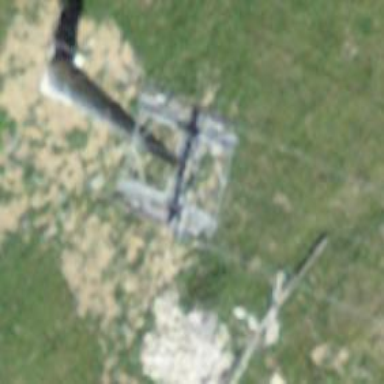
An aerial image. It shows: Pylon for aerialway.